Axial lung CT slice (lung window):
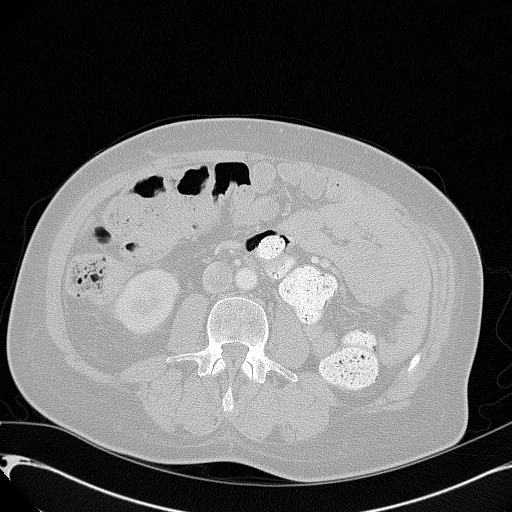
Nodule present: no